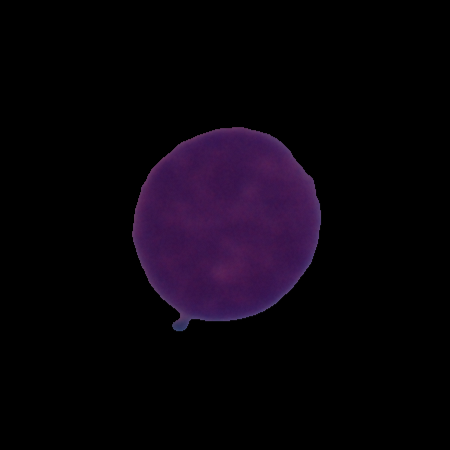
Label: cancer